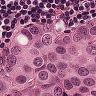
Metastatic tissue present: yes